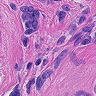
Metastatic tissue present: yes